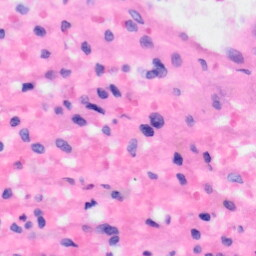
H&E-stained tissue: Liver